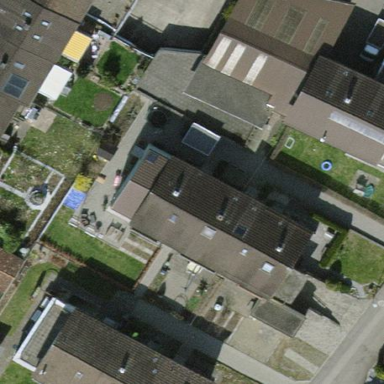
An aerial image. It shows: Terrace building.